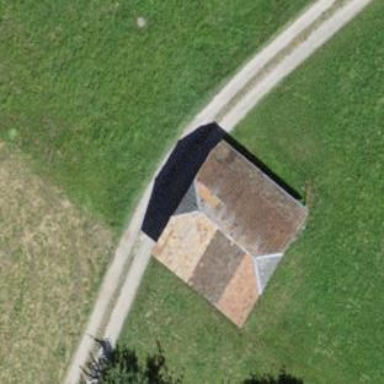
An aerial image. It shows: Rural barn.